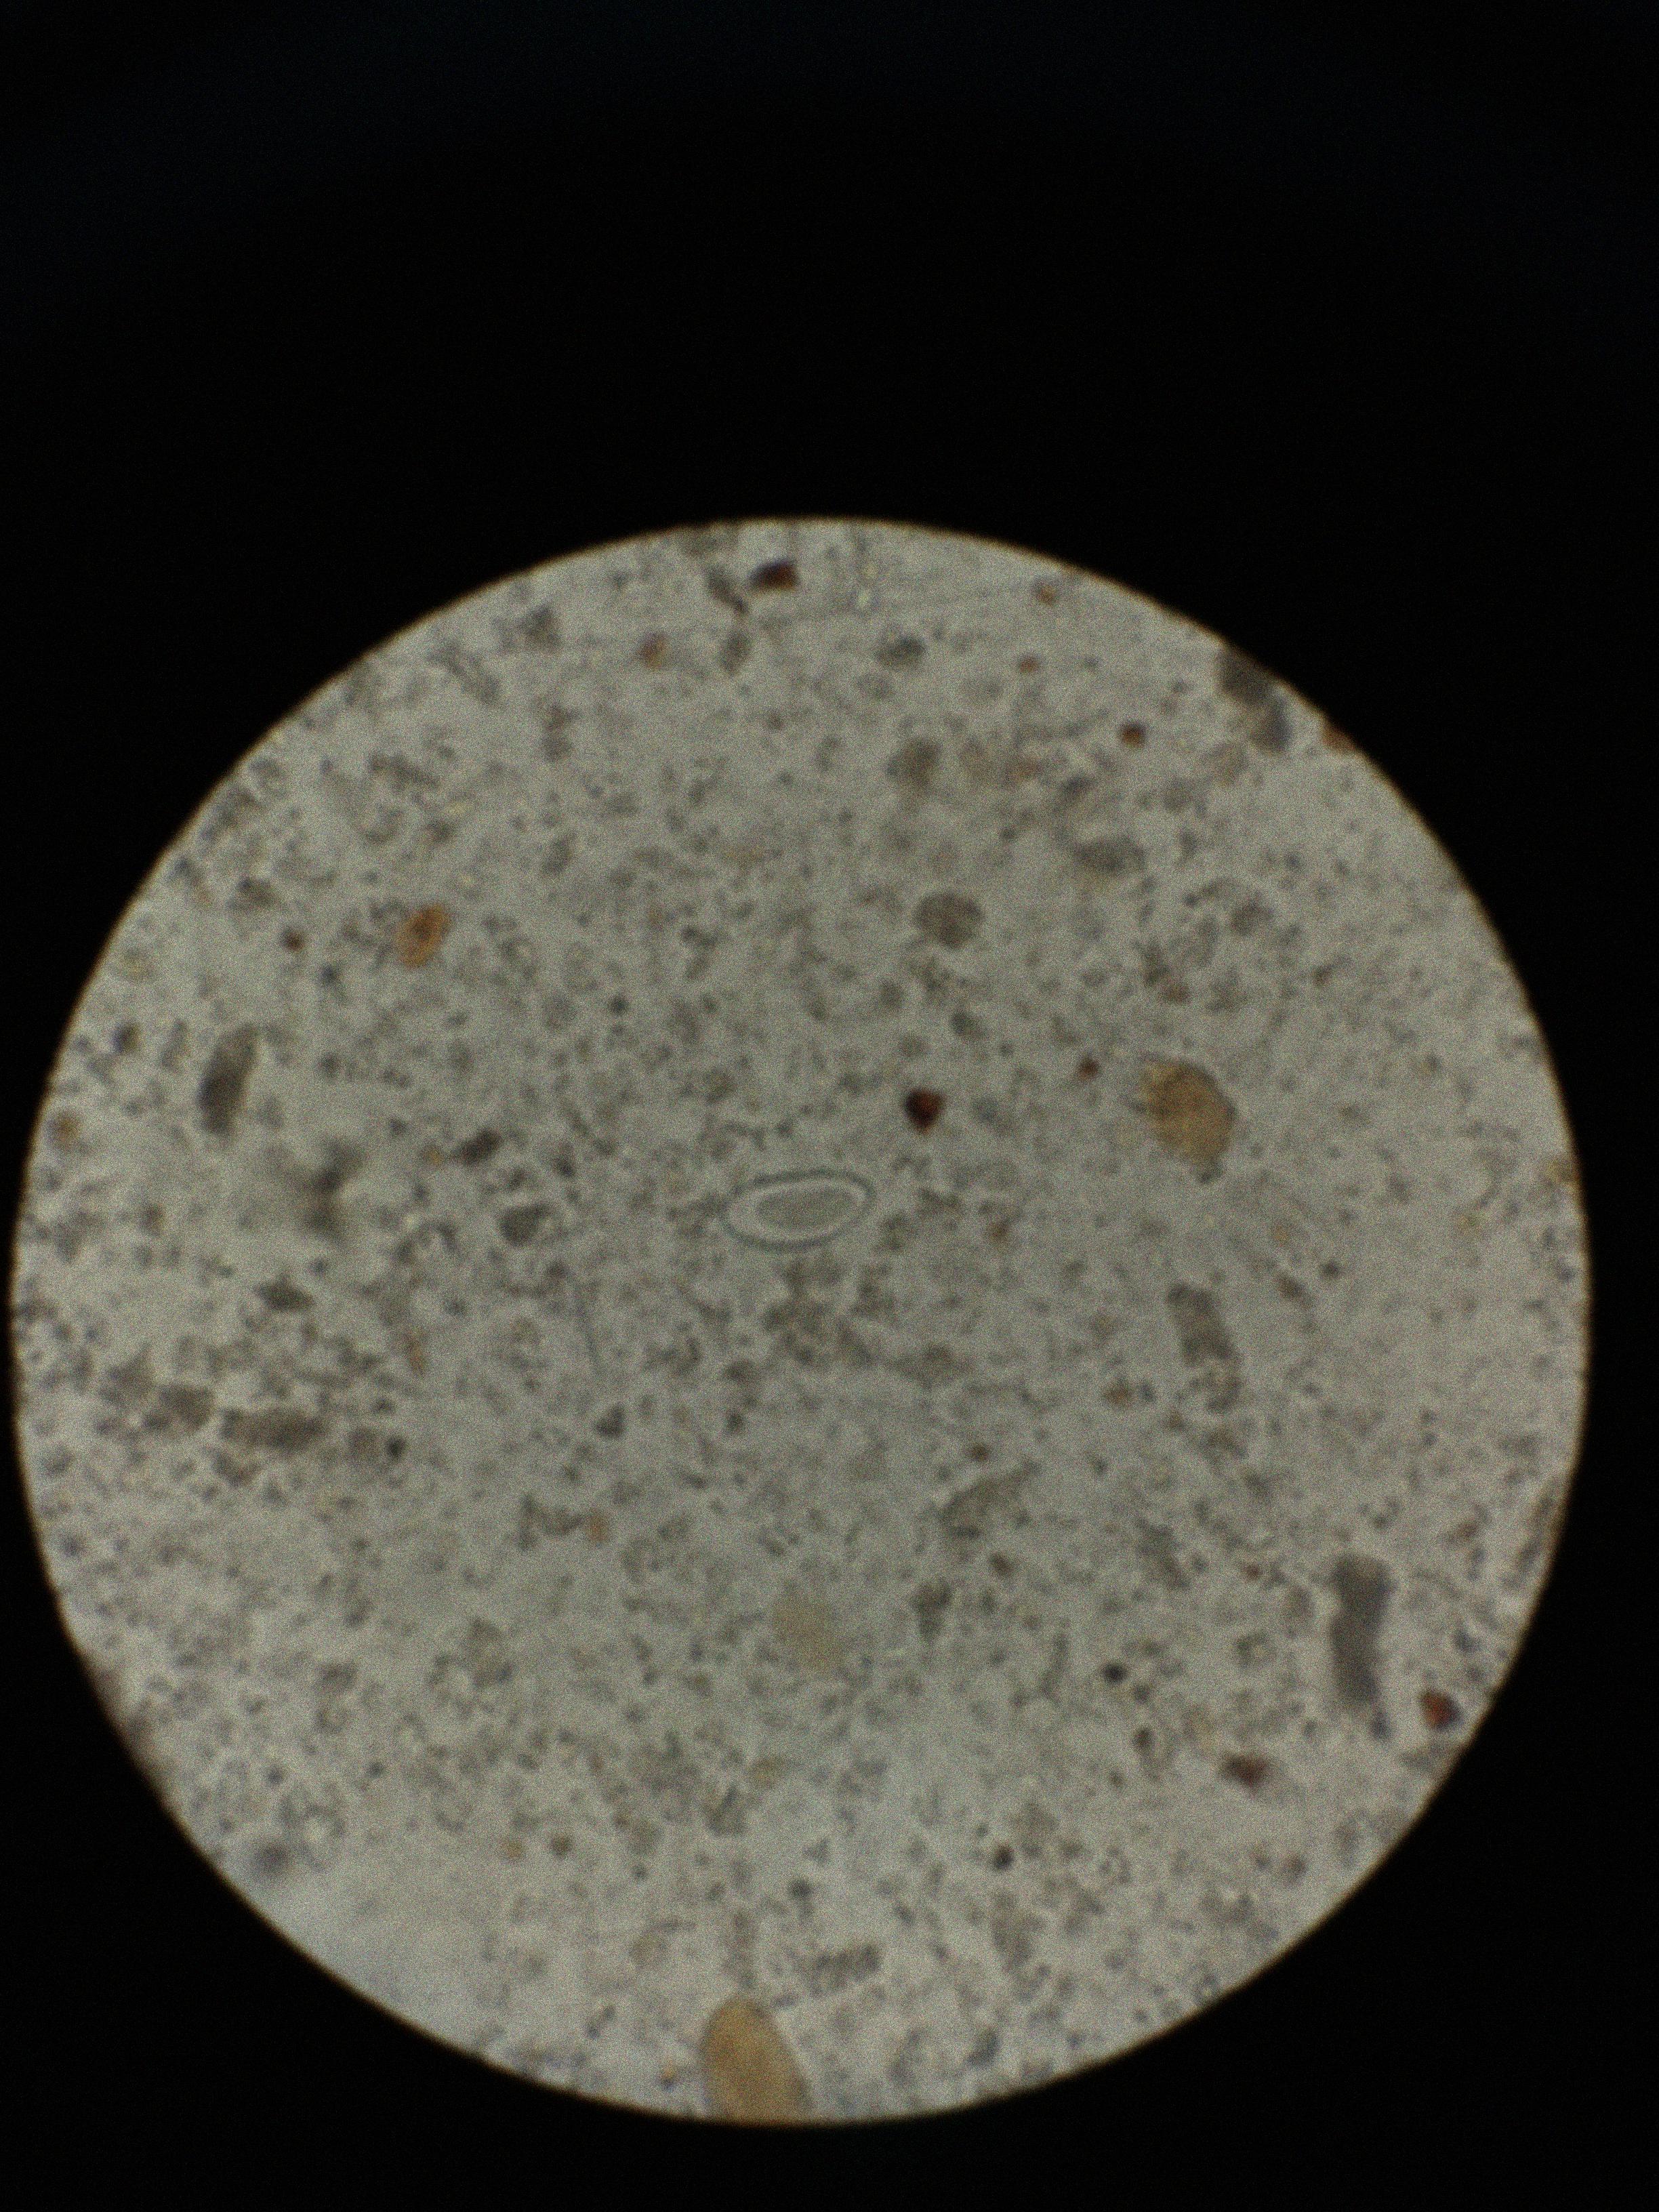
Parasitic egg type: Enterobius vermicularis